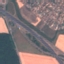
Land use / land cover: Highway